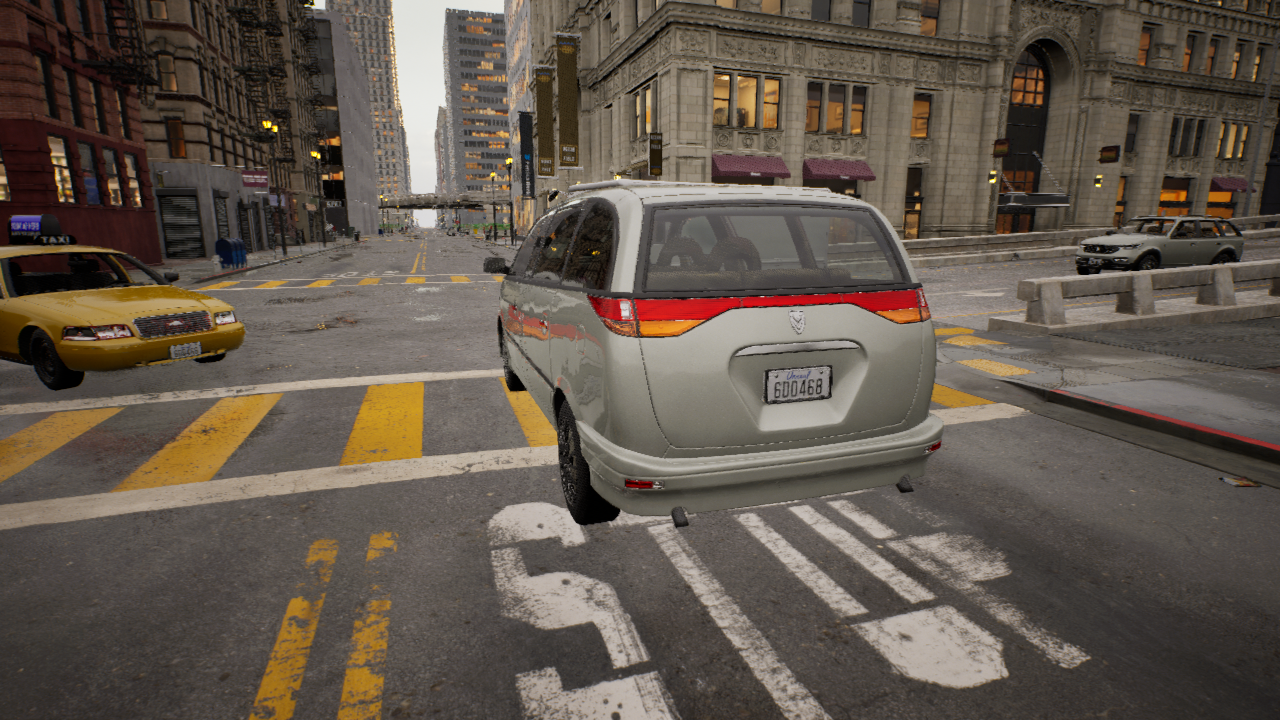
Venue: residential
Lighting: golden hour
Vehicle rig: minivan